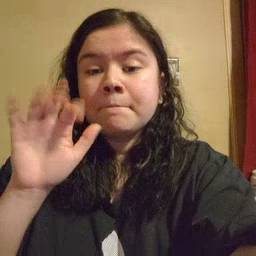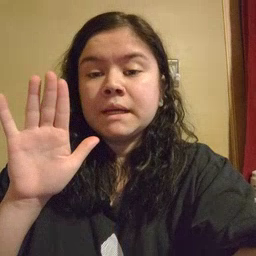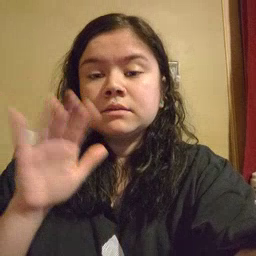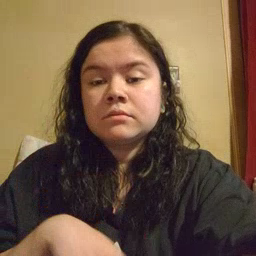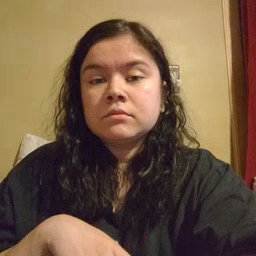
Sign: mitten